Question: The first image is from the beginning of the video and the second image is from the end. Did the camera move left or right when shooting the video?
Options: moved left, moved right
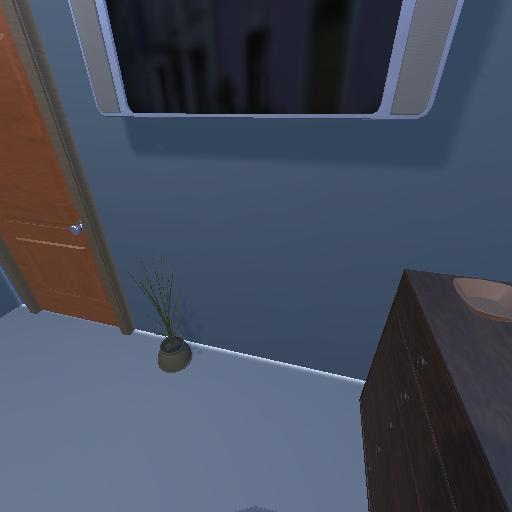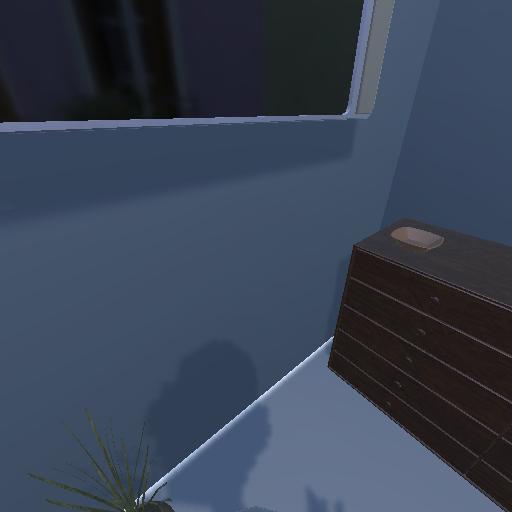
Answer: moved left